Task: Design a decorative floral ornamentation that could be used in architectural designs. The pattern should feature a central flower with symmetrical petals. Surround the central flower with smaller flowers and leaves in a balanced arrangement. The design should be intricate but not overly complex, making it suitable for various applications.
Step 1690:
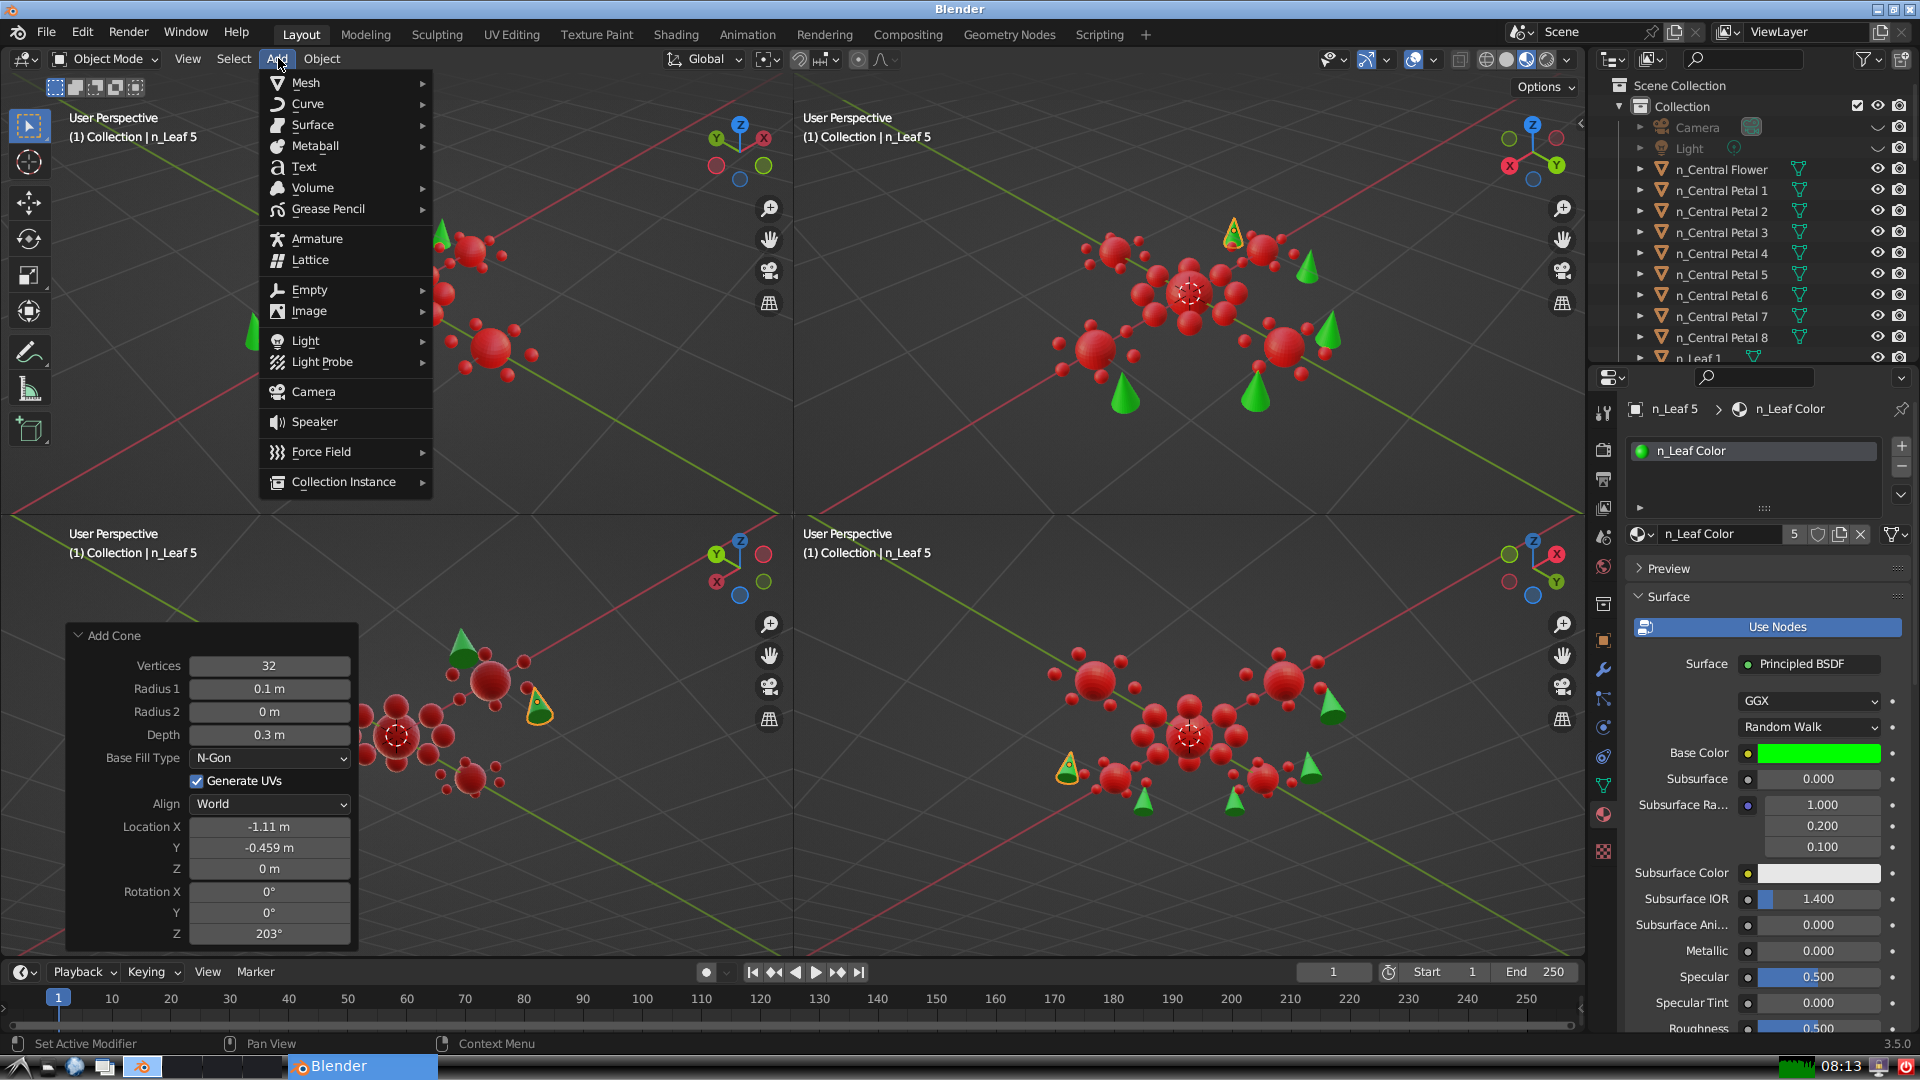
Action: {"mouse_move": [304, 82]}